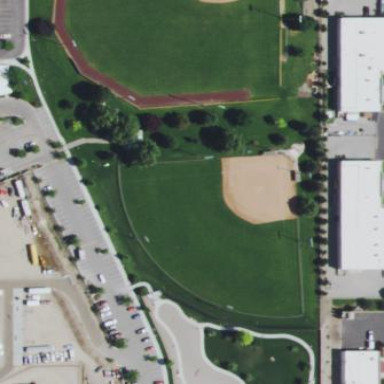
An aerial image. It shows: Softball pitch for leisure land activities.